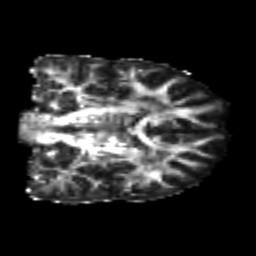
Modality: FA
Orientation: coronal
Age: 23
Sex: male
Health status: healthy
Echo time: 0.074 s